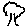
Label: tree